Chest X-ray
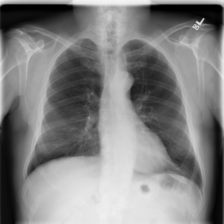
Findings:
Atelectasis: negative
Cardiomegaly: negative
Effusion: negative
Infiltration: negative
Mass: negative
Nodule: negative
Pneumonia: negative
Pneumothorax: negative
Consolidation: negative
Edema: negative
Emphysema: negative
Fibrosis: negative
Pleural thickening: negative
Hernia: negative